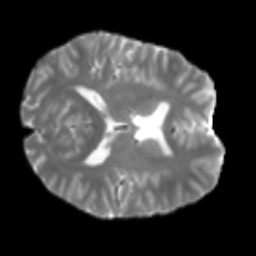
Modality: T2w
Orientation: axial
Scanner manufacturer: siemens
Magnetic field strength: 3 T
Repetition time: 4 s
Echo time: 0.0594 s